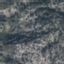
Land use / land cover class: HerbaceousVegetation